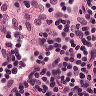
Metastatic tissue present: no